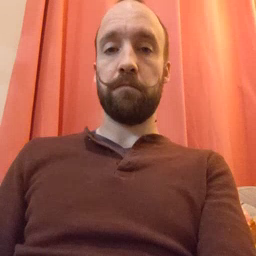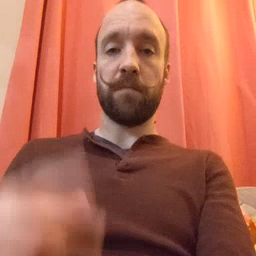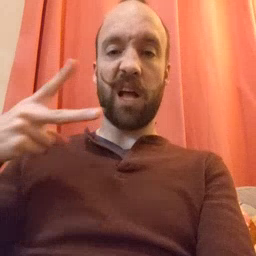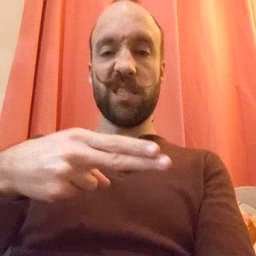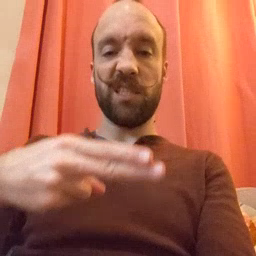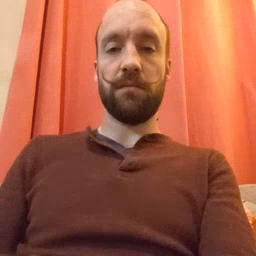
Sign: cut